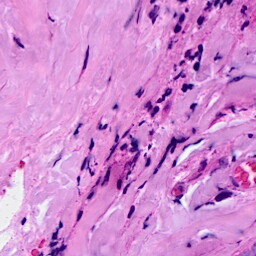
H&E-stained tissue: Breast